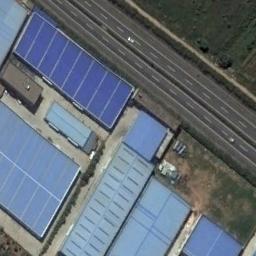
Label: freeway